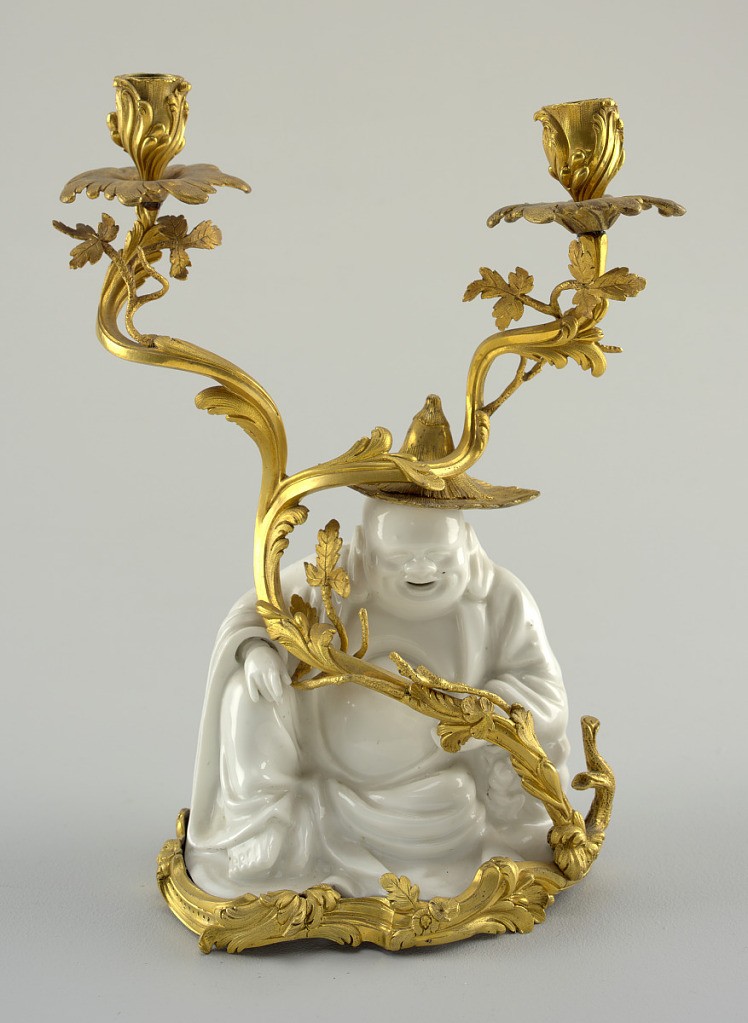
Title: Pair of Porcelain Hotei Mounted as Two-Light Candelabra
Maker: Mennecy Porcelain Manufactory, French, active 1735 – 1773
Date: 1740–1745
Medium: soft paste porcelain; bronze, gold
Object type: candelabra
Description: Seated figure ("laughing buddha") in glazed white porcelain with a swirling, leafy, bifurcated ormolu branch terminating in two candle sockets.